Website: crate-barrel
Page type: customer-info-address
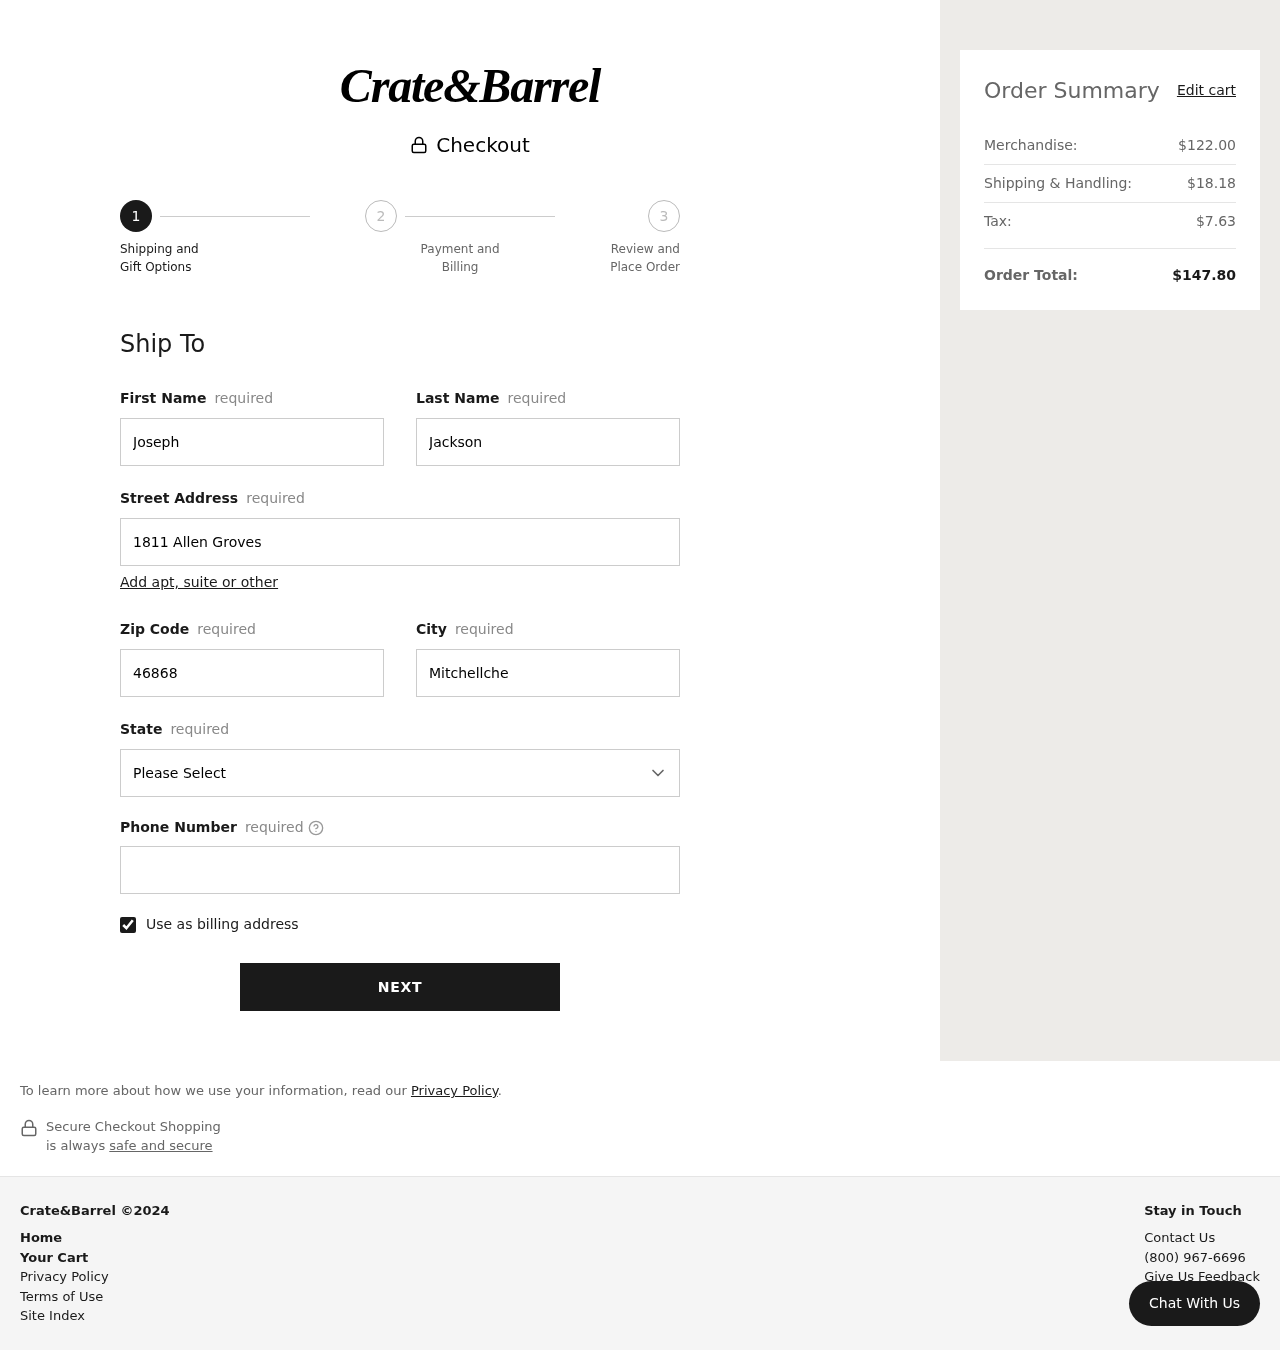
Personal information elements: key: PII_CITY
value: Mitchellchester
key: PII_FIRSTNAME
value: Joseph
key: PII_LASTNAME
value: Jackson
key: PII_PHONE
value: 5347743506
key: PII_POSTCODE
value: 46868
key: PII_STATE
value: South Carolina
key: PII_STREET
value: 1811 Allen Groves
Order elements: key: ORDER_SUBTOTAL
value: $122.00
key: ORDER_SHIPPING_COST
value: $18.18
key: ORDER_TAX
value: $7.63
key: ORDER_TOTAL
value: $147.80